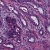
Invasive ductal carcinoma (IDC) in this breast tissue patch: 1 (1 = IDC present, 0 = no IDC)